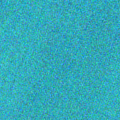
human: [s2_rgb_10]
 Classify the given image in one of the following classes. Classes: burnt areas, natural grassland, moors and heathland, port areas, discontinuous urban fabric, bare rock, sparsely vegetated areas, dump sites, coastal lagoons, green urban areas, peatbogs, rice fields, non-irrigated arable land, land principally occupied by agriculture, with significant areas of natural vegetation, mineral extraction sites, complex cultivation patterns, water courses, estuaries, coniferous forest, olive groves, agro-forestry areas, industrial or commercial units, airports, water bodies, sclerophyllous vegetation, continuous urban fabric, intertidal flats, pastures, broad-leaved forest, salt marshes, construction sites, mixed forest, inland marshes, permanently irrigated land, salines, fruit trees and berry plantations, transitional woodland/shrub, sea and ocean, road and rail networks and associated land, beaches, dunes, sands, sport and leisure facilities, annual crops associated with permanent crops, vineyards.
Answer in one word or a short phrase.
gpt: sea and ocean